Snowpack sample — Buffalo Mountain, Silverthorne, Colorado, USA (1/25/25, 10:11 AM MST)
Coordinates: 39.6222, -106.1139
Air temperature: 22 °F
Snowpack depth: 110 cm
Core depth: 10 cm
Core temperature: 46.4 °F
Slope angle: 12°, slope face: 102°
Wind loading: high
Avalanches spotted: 0
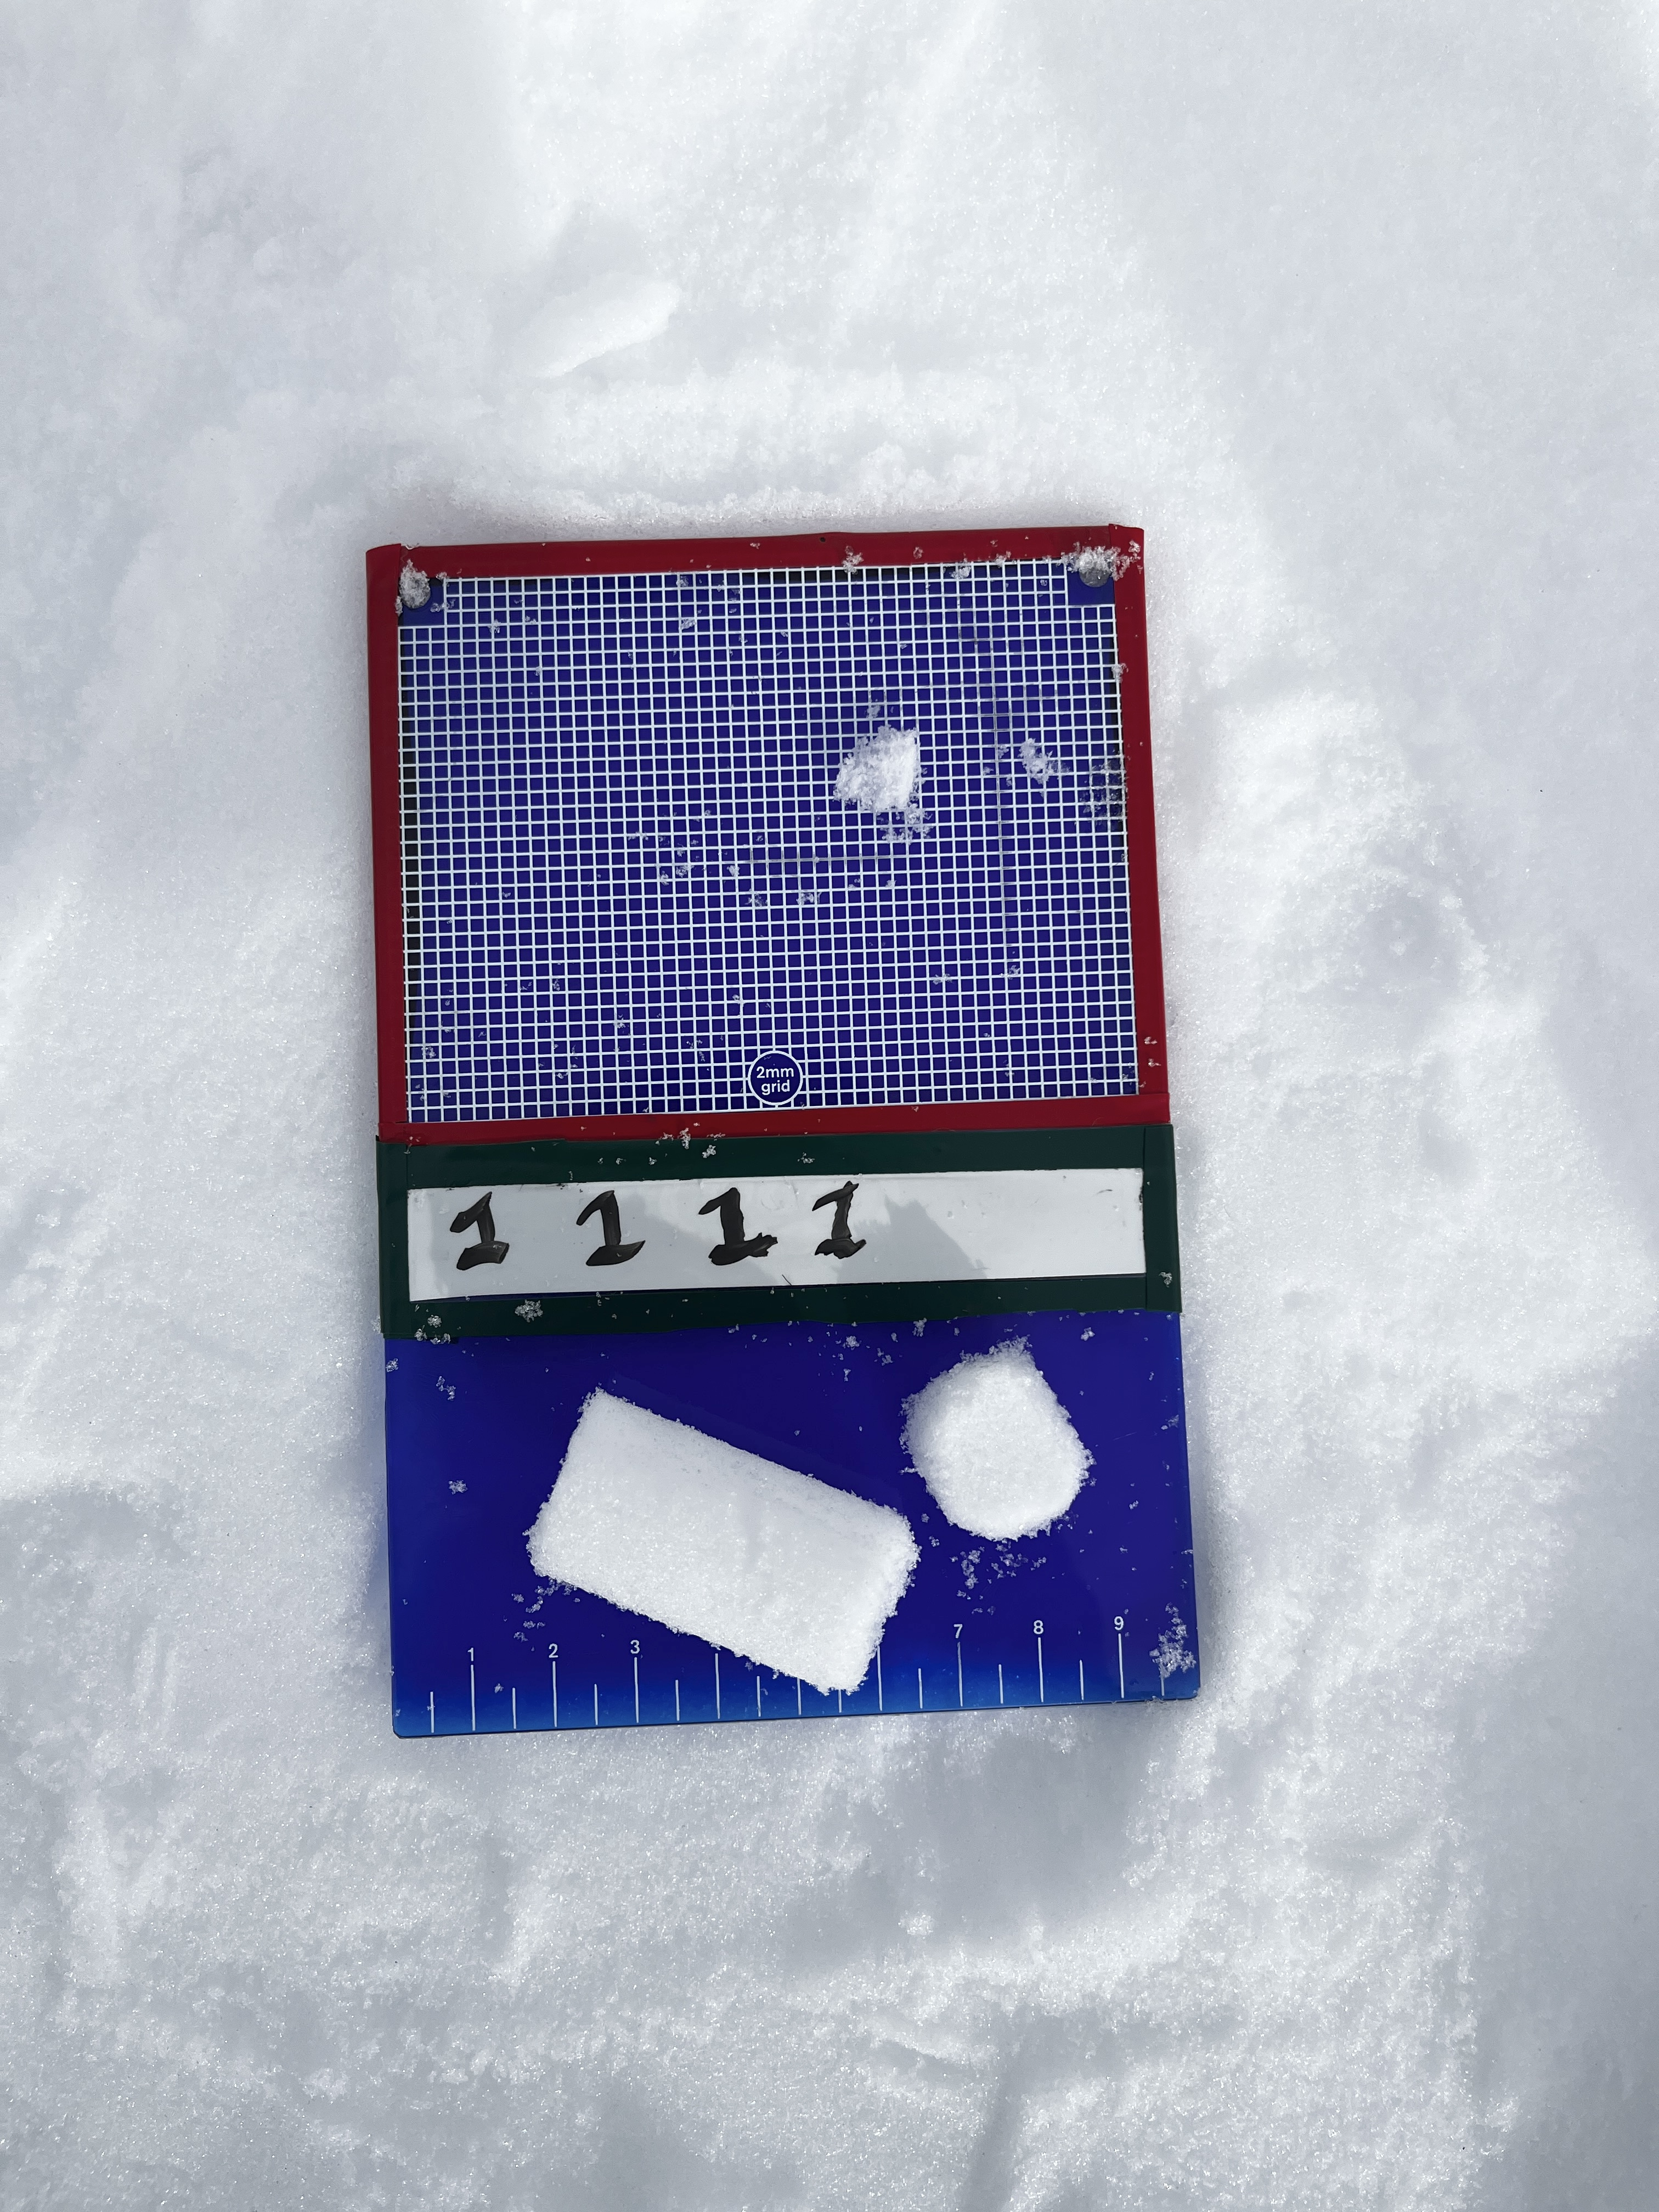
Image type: crystal_card
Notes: No avalanches nearby, collected on the outskirts of a fire break 15 meters from the treeline, on way to Buffalo and Red Mountain